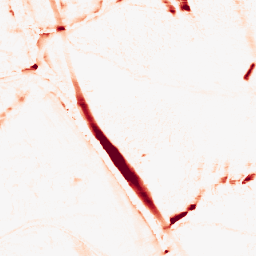
Category: morphological
Decomposition family: morphological_ellipse
Decomposition parameters: operation: opening
width: 10
height: 20
Upsampling method: bilinear
Upsampling parameters: scale: 4
Upsampling scale: 4